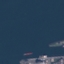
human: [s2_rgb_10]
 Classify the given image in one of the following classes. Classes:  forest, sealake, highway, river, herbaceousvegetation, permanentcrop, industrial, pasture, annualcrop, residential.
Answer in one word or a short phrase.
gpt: SeaLake